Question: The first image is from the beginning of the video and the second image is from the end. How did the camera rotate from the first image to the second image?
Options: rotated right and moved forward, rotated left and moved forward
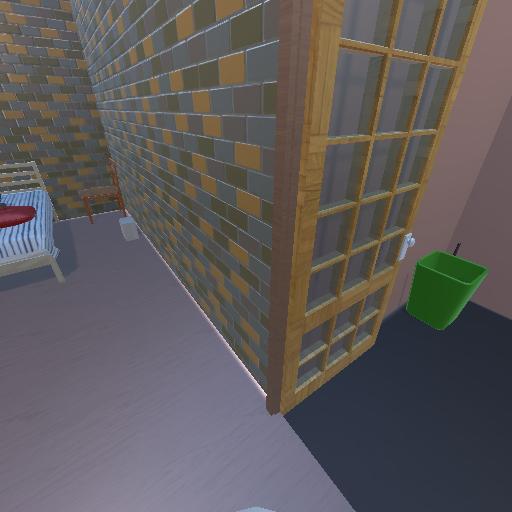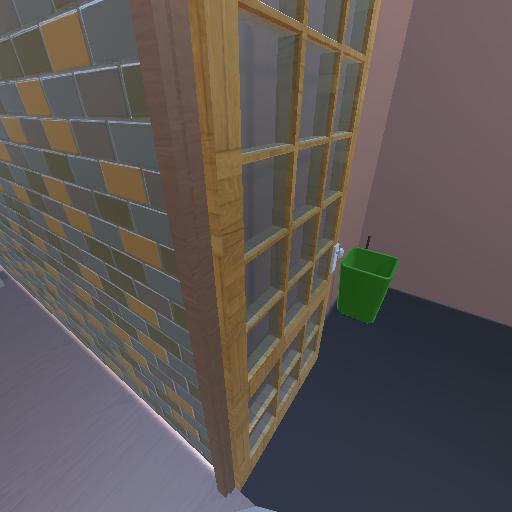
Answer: rotated right and moved forward